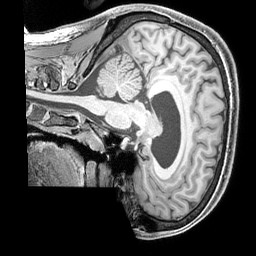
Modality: T1w
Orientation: sagittal
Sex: male
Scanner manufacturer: siemens
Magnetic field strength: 3 T
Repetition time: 2.3 s
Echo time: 0.00226 s